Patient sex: M
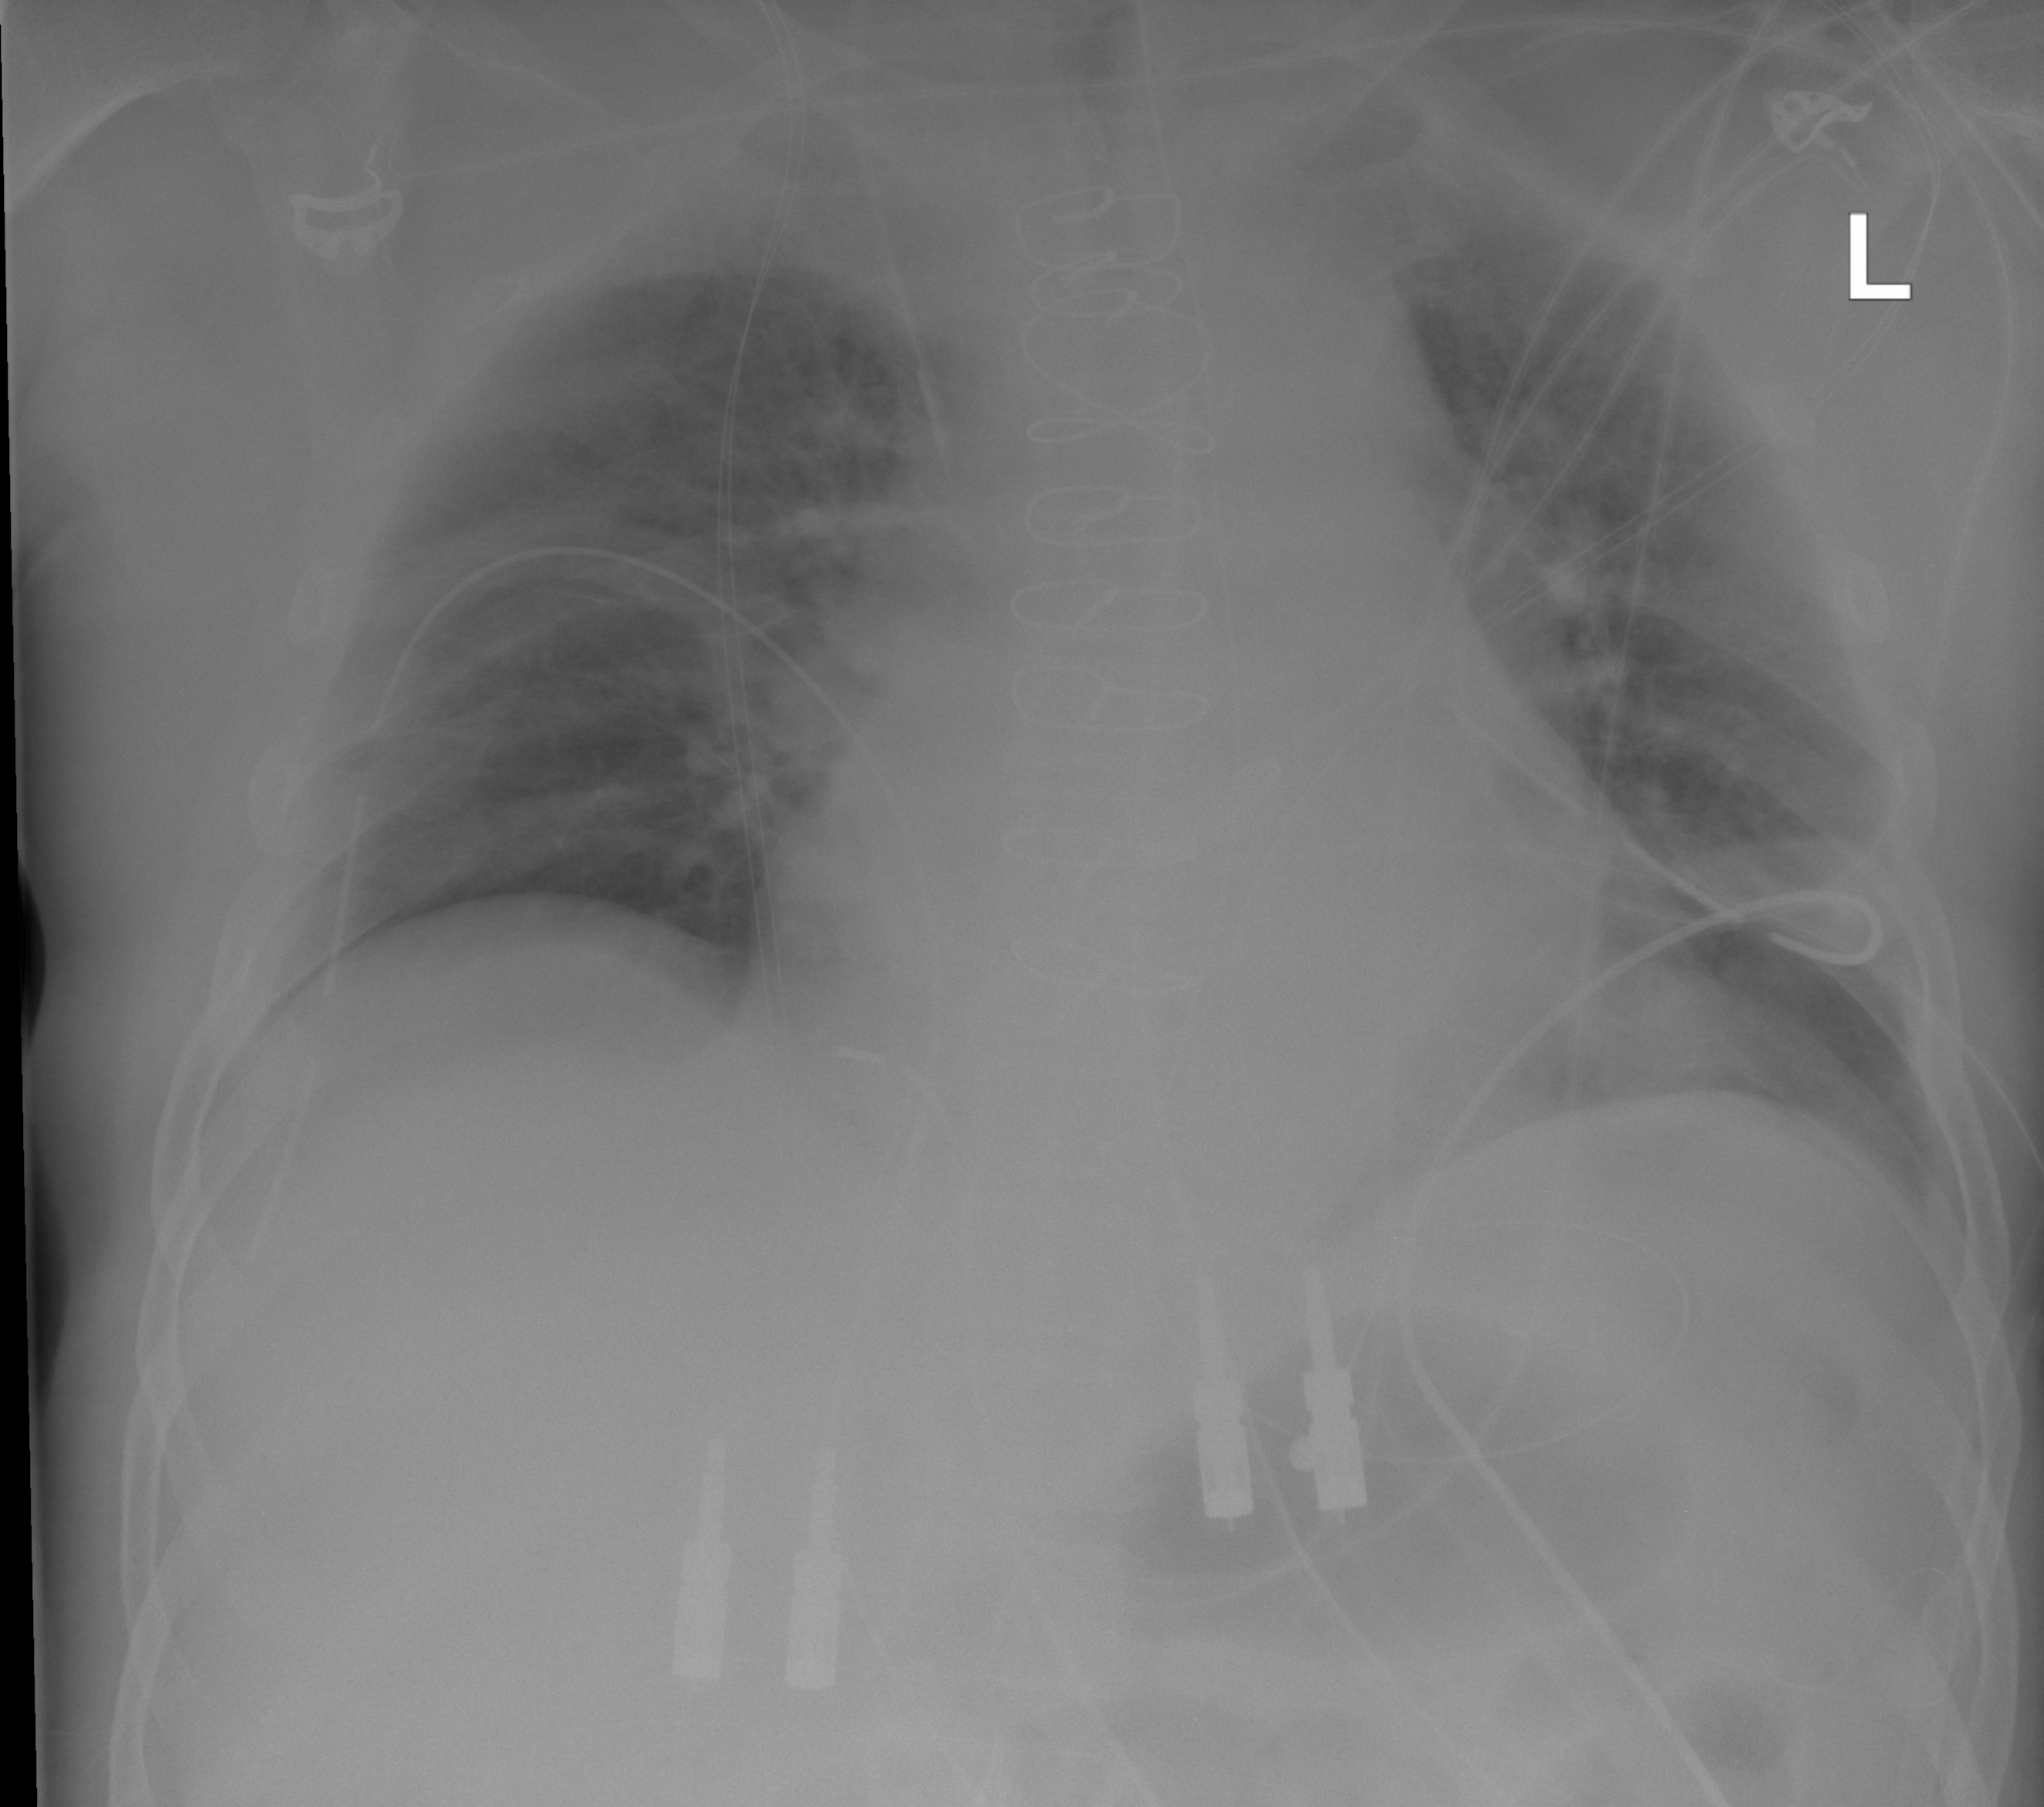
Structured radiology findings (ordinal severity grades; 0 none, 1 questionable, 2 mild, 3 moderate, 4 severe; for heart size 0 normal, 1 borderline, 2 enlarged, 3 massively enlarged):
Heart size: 2
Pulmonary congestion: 2
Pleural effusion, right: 0
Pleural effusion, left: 0
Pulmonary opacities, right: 0
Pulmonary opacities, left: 0
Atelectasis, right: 2
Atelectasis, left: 0